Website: home-depot
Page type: customer-info-address
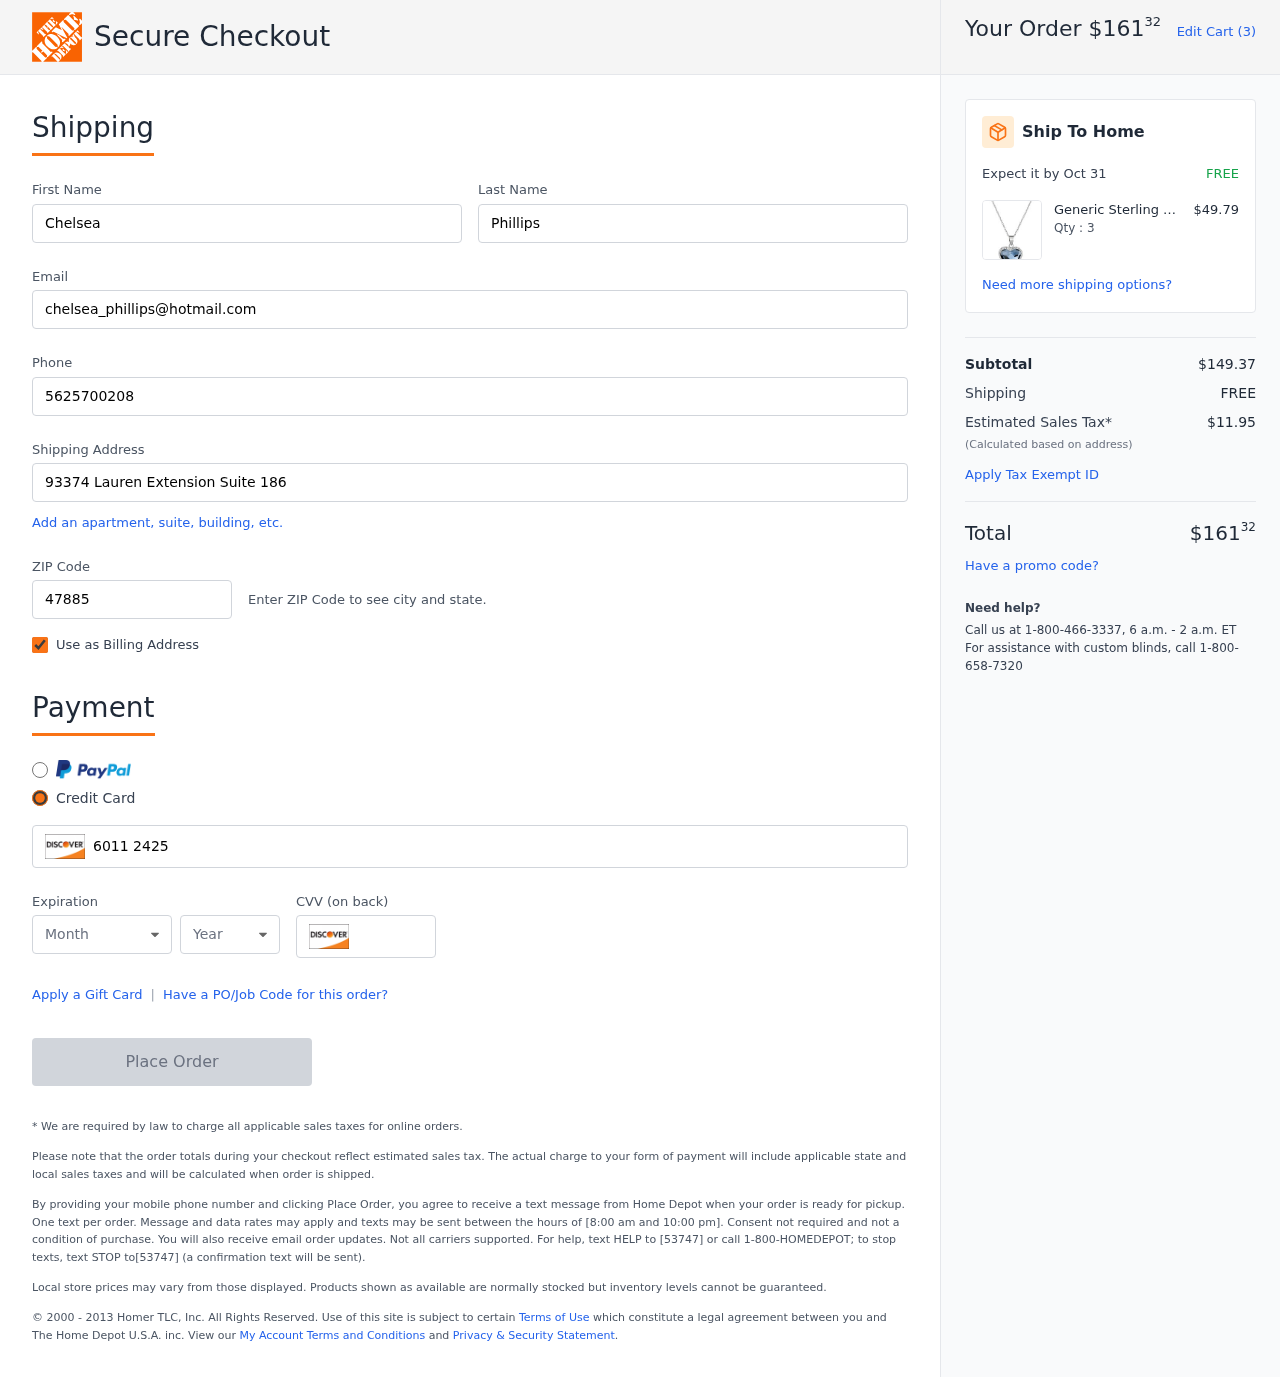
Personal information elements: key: PII_CARD_CVV
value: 754
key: PII_CARD_EXPIRY_MONTH
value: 08
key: PII_CARD_EXPIRY_YEAR
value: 26
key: PII_CARD_NUMBER
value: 6011 2425 6899 7359
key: PII_EMAIL
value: chelsea_phillips@hotmail.com
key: PII_FIRSTNAME
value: Chelsea
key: PII_LASTNAME
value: Phillips
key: PII_PHONE
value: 5625700208
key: PII_POSTCODE
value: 47885
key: PII_STREET
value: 93374 Lauren Extension Suite 186
Product elements: key: PRODUCT1_BRAND
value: Generic
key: PRODUCT1_NAME
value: Sterling Silver Two Tone Heart Pendant Necklace 18 inch Made with Swarovski Elements, Sterling Silve
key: PRODUCT1_PRICE
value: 49.79
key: PRODUCT1_QUANTITY
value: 3
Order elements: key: ORDER_TOTAL
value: $16132
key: ORDER_NUM_ITEMS
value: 3
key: ORDER_DELIVERY_DATE
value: Oct 31
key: ORDER_SUBTOTAL
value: $149.37
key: ORDER_SHIPPING_COST
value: FREE
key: ORDER_TAX
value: $11.95